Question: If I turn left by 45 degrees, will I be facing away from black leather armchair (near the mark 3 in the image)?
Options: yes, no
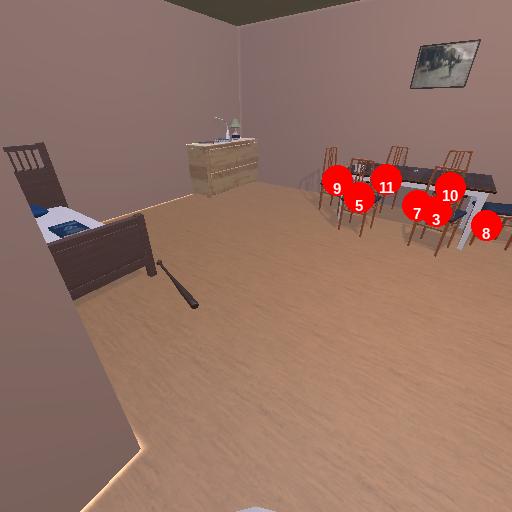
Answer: yes